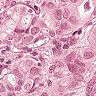
Metastatic tissue present: yes